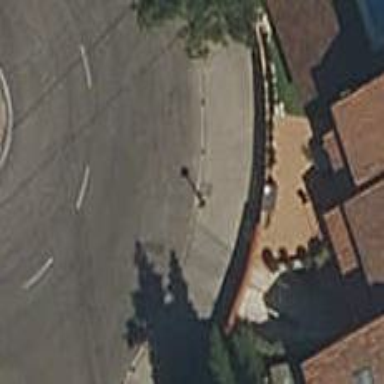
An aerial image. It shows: Sidewalk along the footway.